Field crop: maize
Growth stage: 2
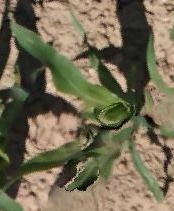
Species: maize